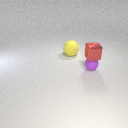
small purple rubber sphere in front of large yellow rubber sphere